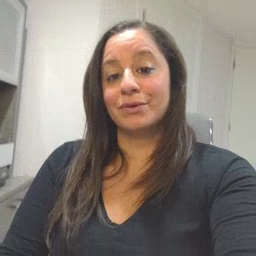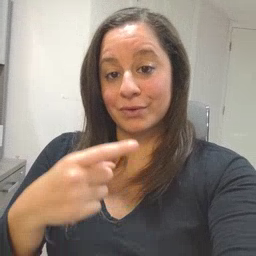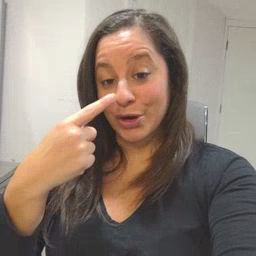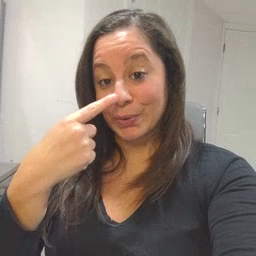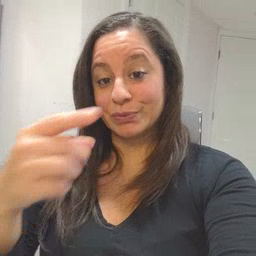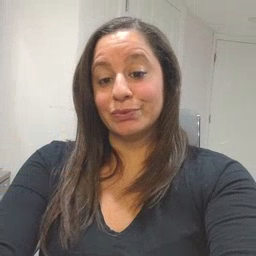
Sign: nose